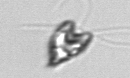
Label: Pyramimonas_longicauda